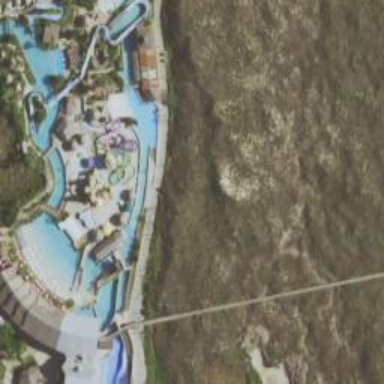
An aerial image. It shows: Water slide attraction.